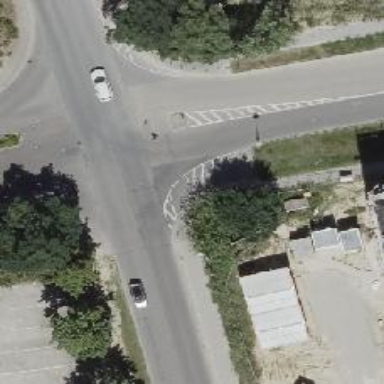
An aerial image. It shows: Asphalt footway with uncontrolled crossing that includes island.